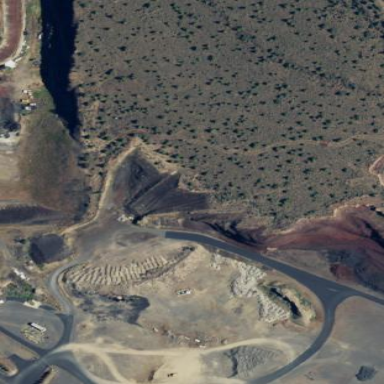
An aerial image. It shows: Quarry area.